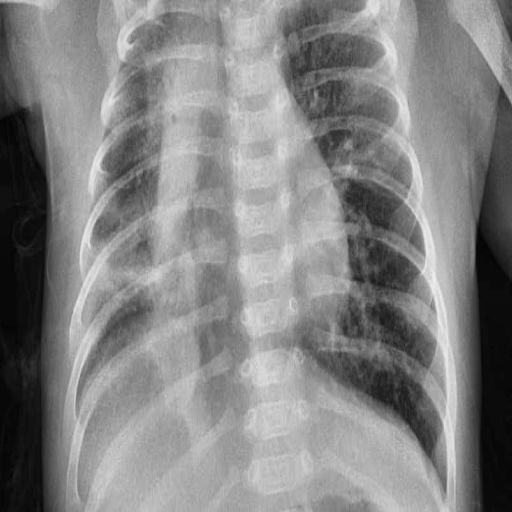
Finding: PNEUMONIA